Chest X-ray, AP view. Patient: 37 years old, sex F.
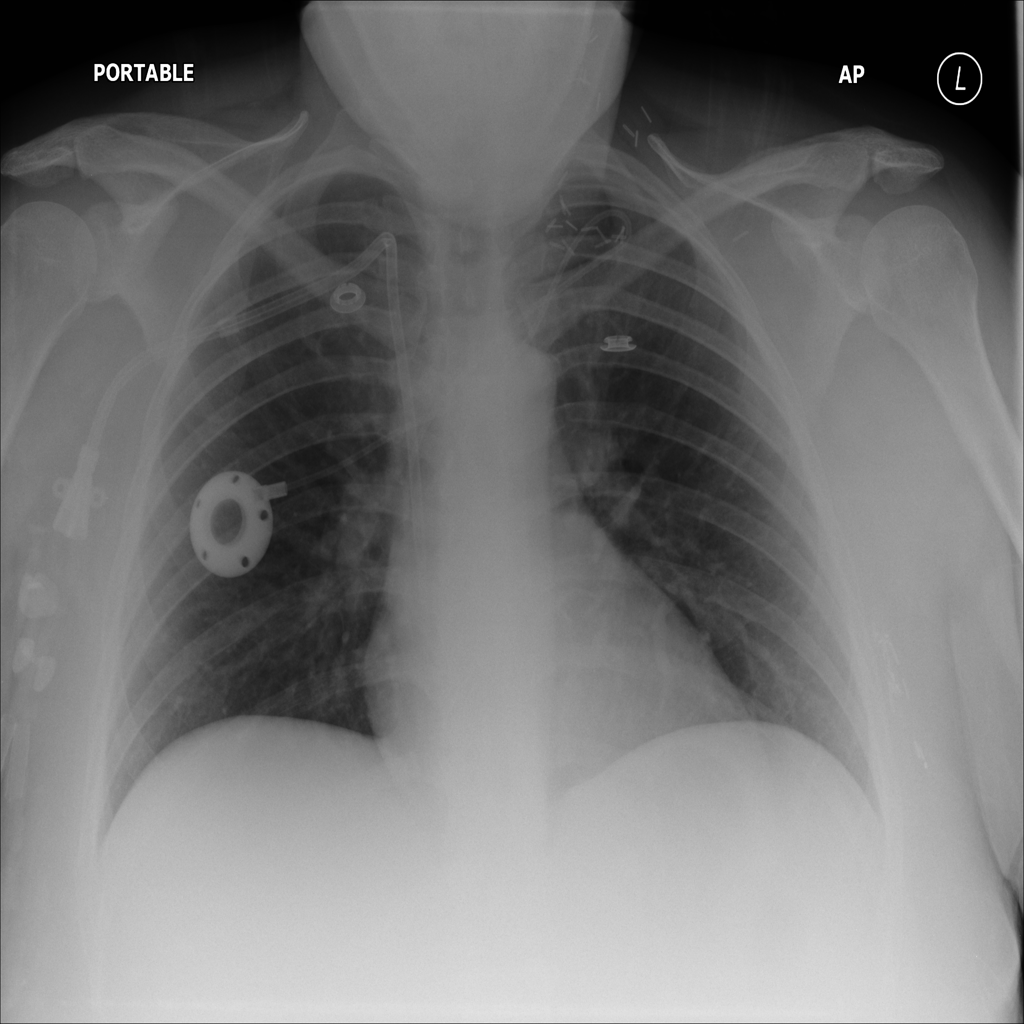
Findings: No Finding